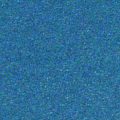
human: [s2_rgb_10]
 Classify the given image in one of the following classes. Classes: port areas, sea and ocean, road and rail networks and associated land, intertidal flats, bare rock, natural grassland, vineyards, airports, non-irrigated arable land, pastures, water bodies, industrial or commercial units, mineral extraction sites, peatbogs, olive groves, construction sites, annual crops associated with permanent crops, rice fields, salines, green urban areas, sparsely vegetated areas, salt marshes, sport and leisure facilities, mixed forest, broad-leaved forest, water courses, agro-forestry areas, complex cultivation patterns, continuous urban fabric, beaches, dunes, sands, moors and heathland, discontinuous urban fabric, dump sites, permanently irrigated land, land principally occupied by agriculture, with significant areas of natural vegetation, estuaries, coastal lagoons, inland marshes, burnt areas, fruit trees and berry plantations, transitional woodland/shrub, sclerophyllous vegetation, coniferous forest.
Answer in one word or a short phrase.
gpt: sea and ocean